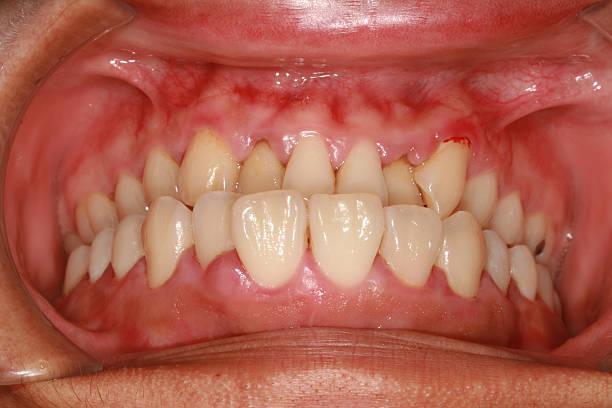
Condition: Gingivitis